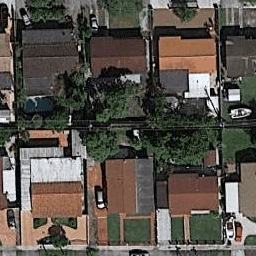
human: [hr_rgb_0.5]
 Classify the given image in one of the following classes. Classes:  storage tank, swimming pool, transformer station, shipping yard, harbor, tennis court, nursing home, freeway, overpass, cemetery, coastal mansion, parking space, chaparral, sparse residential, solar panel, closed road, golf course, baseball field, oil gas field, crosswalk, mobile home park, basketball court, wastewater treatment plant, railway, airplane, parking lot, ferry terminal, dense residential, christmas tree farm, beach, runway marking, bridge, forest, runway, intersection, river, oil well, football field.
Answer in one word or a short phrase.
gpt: dense residential